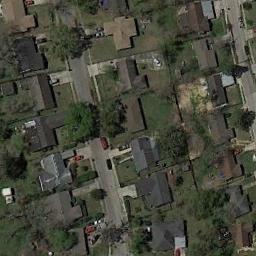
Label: medium_residential